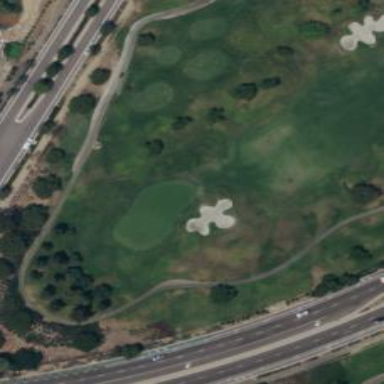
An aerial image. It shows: Golf hole.